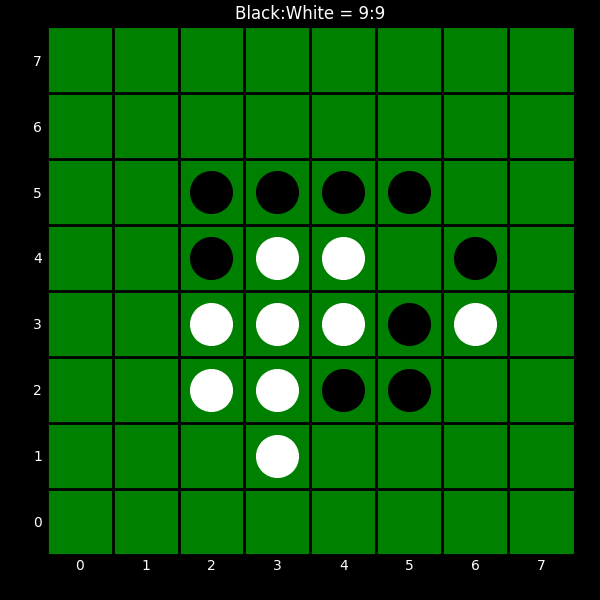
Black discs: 9
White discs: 9